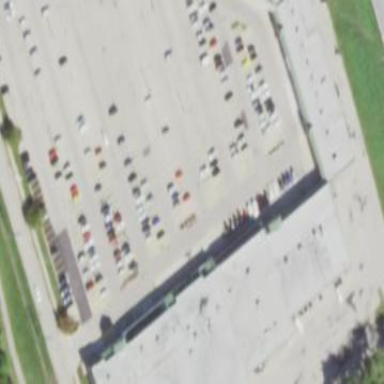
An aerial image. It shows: Retail building.